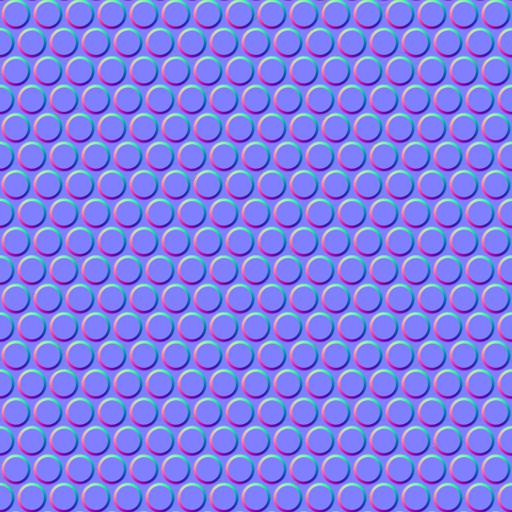
hole holes metal pattern perforated sheet sheets stamped